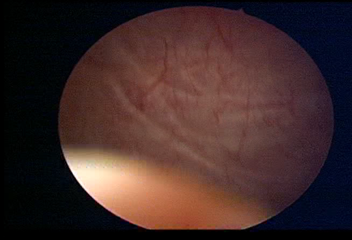
Modality: WLC
Class: Normal mucosa
Bladder cancer association: No